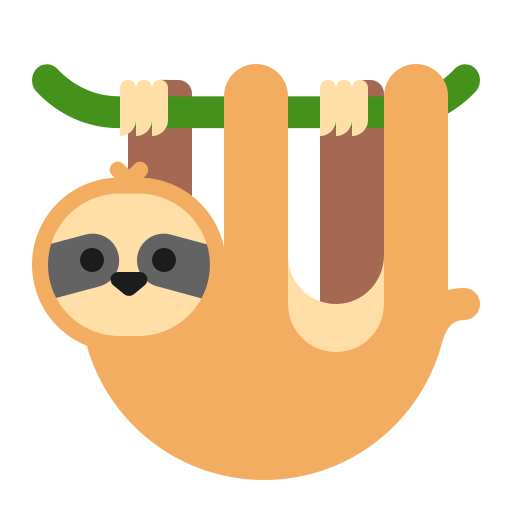
sloth flat